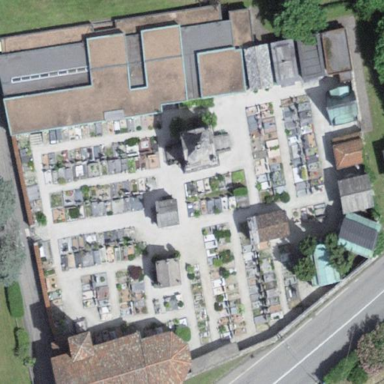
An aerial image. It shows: Cemetery.